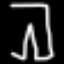
Label: pants